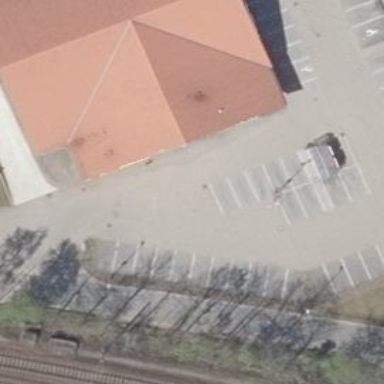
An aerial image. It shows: Parking aisle designated as service road.